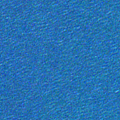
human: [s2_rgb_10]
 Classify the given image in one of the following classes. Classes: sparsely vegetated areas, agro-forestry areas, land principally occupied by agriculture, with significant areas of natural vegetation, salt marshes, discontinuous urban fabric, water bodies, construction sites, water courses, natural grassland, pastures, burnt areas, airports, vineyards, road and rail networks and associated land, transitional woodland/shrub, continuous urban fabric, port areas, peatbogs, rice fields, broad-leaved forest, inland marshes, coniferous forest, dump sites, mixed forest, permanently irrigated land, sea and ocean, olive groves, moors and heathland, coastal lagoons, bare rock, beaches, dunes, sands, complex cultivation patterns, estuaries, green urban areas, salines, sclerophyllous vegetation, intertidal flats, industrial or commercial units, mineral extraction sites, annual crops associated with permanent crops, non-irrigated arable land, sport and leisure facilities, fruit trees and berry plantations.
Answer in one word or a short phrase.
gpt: sea and ocean